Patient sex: M
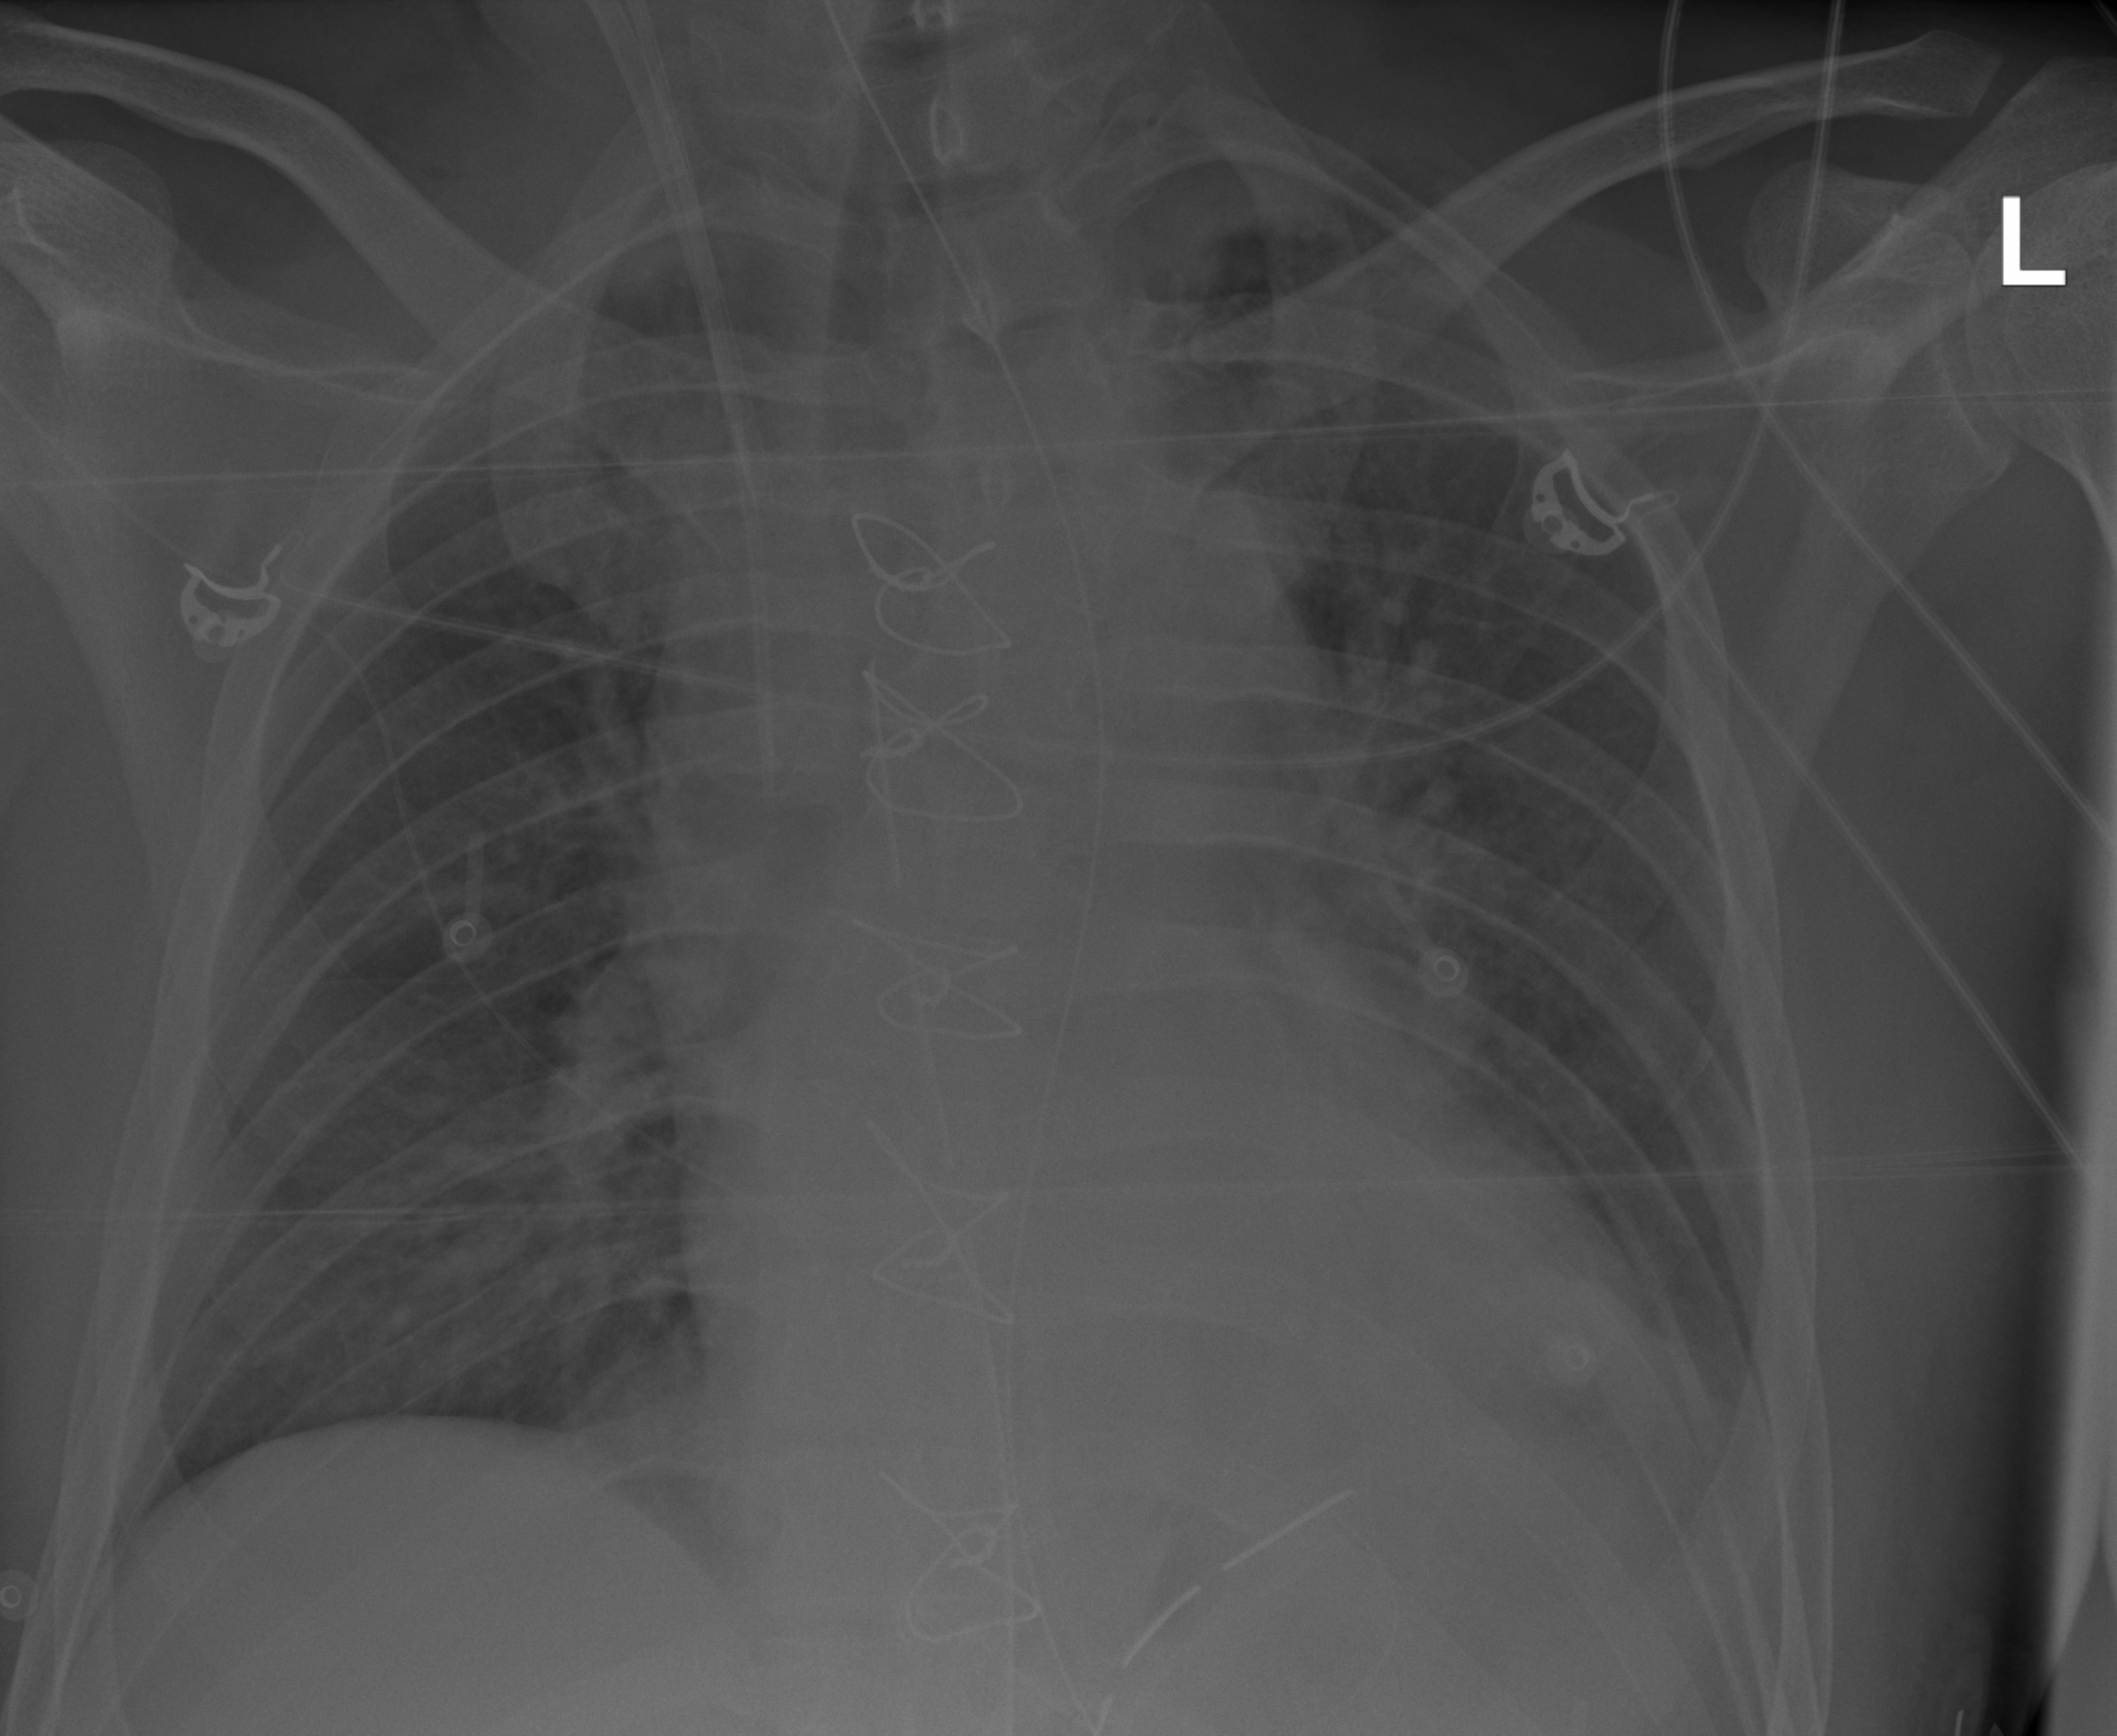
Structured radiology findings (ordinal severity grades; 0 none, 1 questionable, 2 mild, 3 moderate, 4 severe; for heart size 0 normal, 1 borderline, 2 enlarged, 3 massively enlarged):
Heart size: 2
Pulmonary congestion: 2
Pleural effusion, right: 0
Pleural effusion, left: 2
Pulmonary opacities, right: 0
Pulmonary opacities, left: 0
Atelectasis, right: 2
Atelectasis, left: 2